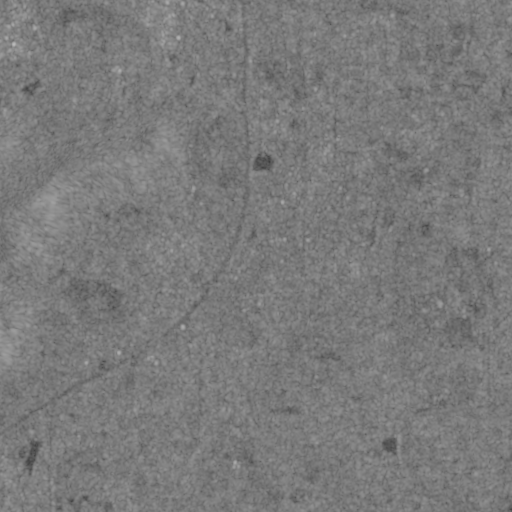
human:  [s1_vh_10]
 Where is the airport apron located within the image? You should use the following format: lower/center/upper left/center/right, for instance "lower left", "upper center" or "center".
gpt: The airport apron is located in the upper left of the image.
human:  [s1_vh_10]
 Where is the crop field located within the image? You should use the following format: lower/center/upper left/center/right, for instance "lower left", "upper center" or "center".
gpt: The crop field is located in the upper left of the image.
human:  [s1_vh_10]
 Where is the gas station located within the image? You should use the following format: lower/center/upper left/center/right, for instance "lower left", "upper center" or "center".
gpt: The gas station is located in the upper center of the image.
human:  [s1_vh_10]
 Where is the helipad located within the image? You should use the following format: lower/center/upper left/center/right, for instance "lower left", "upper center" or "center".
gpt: The helipad is located in the upper left of the image.
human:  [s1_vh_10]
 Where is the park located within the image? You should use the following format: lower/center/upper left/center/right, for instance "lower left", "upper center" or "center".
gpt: The park is located in the upper left of the image.
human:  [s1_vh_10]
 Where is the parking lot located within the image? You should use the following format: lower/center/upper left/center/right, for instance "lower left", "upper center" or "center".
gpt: The parking lot is located in the upper left of the image.
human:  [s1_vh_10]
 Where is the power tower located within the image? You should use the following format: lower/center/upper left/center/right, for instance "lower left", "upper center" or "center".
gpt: The power tower is located in the lower right of the image.
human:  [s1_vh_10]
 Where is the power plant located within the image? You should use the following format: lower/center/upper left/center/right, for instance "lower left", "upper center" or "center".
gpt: There is no power plant in the image.

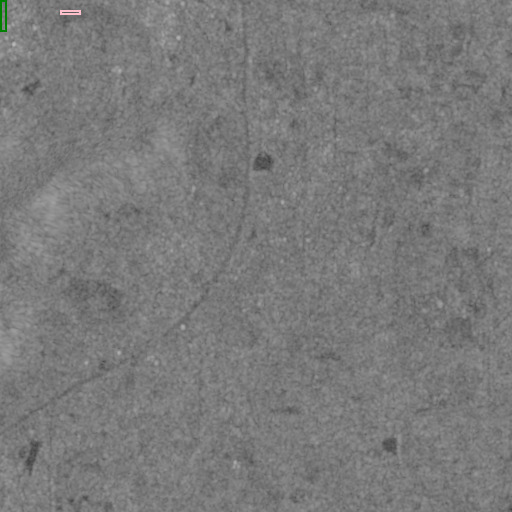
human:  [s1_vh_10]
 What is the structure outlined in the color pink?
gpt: The structure outlined in pink is an airport apron.
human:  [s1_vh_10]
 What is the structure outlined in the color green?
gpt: The structure outlined in green is a crop field.
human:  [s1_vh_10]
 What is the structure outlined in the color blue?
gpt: There is no blue outline.